Current action and preconditions to check: trajectory_clear

Your task: For each precondition in the list above, predict whether it will hold at this action.

Consider the current scene as observed from the mobile robot's camera, and analyze the predicted future states of all dynamic agents (e.g., people, animals, vehicles, or any moving entities) within the NEXT SECOND.

IMPORTANT: Only answer "very likely" if you are absolutely certain—based on strong, clear evidence—that a dynamic agent will violate the precondition in the predicted future state. Do NOT answer "very likely" for unlikely, ambiguous, or low-probability risks.

Ask yourself for each precondition: Is there a high probability, with clear and convincing evidence, that the predicted future states of any dynamic agent will interfere with the predicted future state of the currently executing action within the NEXT SECOND, causing that precondition to fail?

Assess the risk level based on these predictions. Use "likely" or "very likely" if motions create a clear risk of interference.

Use "neutral" or "improbable" if agents are nearby but their predicted paths are clearly diverging or non-conflicting.

Failure Risk Categories: "very improbable", "improbable", "neutral", "likely", "very likely"

Answer Format: Output ONLY the probability_of_failure value from these categories: "very improbable", "improbable", "neutral", "likely", "very likely"

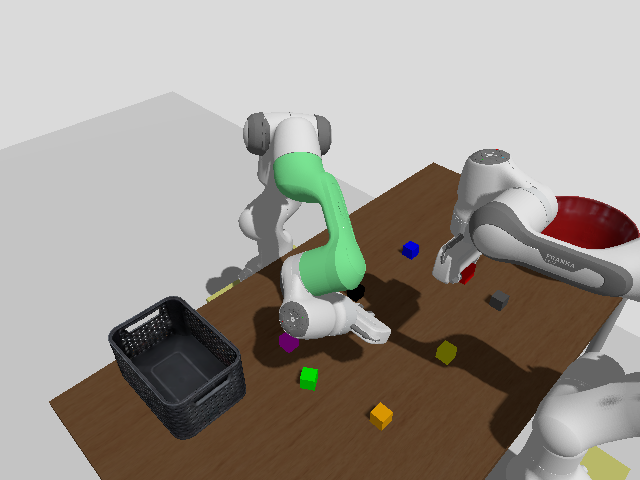

Answer: improbable